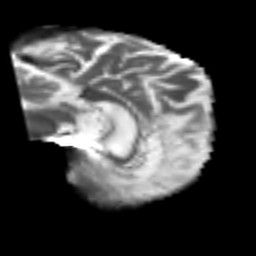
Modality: T2w
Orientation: sagittal
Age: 77
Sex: male
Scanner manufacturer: siemens
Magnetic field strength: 3 T
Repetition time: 4.999 s
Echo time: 0.07946 s